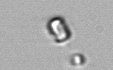
Label: Chaetoceros